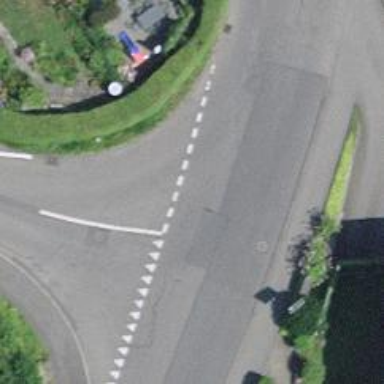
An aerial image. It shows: Road with "give way" sign.